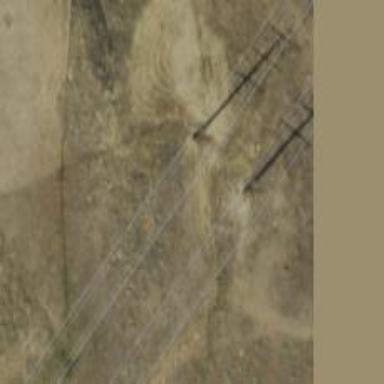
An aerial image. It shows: Power tower.